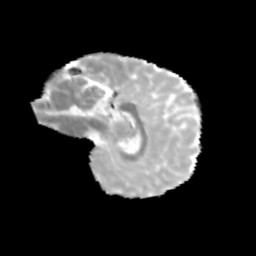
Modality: MD
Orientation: sagittal
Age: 12
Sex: female
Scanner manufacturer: siemens
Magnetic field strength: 3 T
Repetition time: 3.8 s
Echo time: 0.07 s